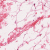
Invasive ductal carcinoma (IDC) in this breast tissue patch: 0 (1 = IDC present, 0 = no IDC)